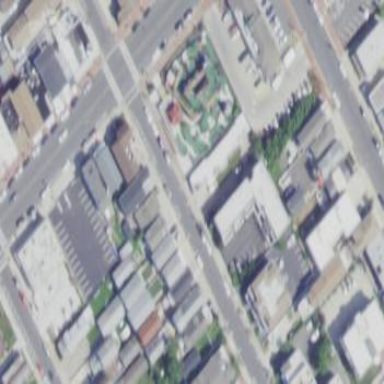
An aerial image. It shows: Miniature golf course.